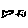
Label: fish